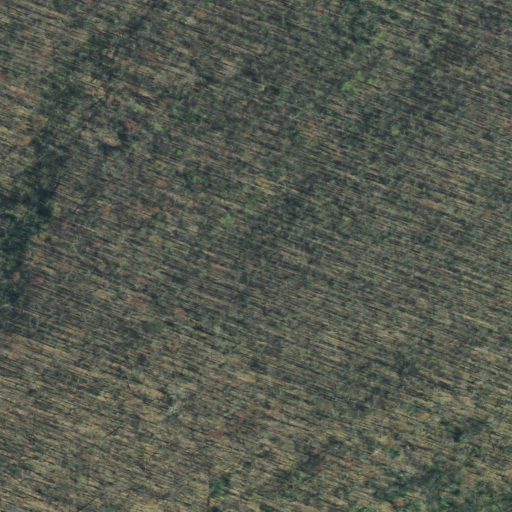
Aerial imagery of plain(s) in Tennessee named Porters Flat containing deciduous forest and mixed forest